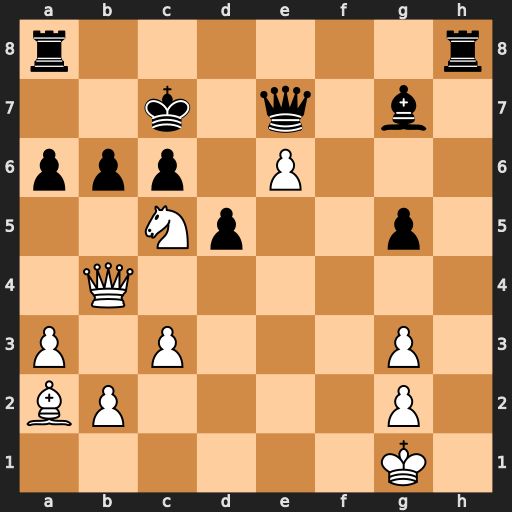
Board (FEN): r6r/2k1q1b1/ppp1P3/2Np2p1/1Q6/P1P3P1/BP4P1/6K1
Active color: w
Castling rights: -
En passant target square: -
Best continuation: Nxa6+ Kd8 Qxb6+ Ke8 Qxc6+ Kf8 Qxa8+